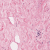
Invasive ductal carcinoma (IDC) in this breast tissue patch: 0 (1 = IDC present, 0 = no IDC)